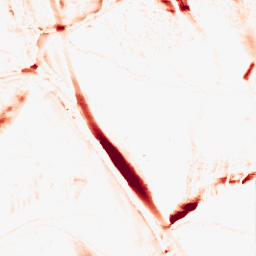
Category: morphological
Decomposition family: morphological_ellipse
Decomposition parameters: operation: opening
width: 10
height: 30
Upsampling method: sinc_hamming
Upsampling parameters: scale: 2
kernel_size: 4
Upsampling scale: 2